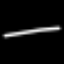
Label: line